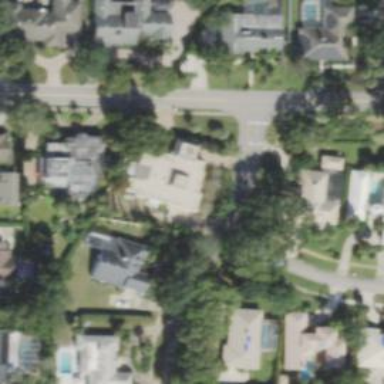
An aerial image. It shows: Residential road with sidewalk on the left.